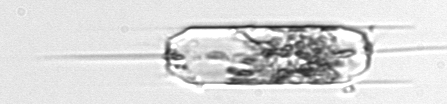
Label: Ditylum_brightwellii